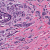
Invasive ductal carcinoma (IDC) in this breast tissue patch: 1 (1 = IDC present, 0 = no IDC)